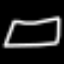
Label: square